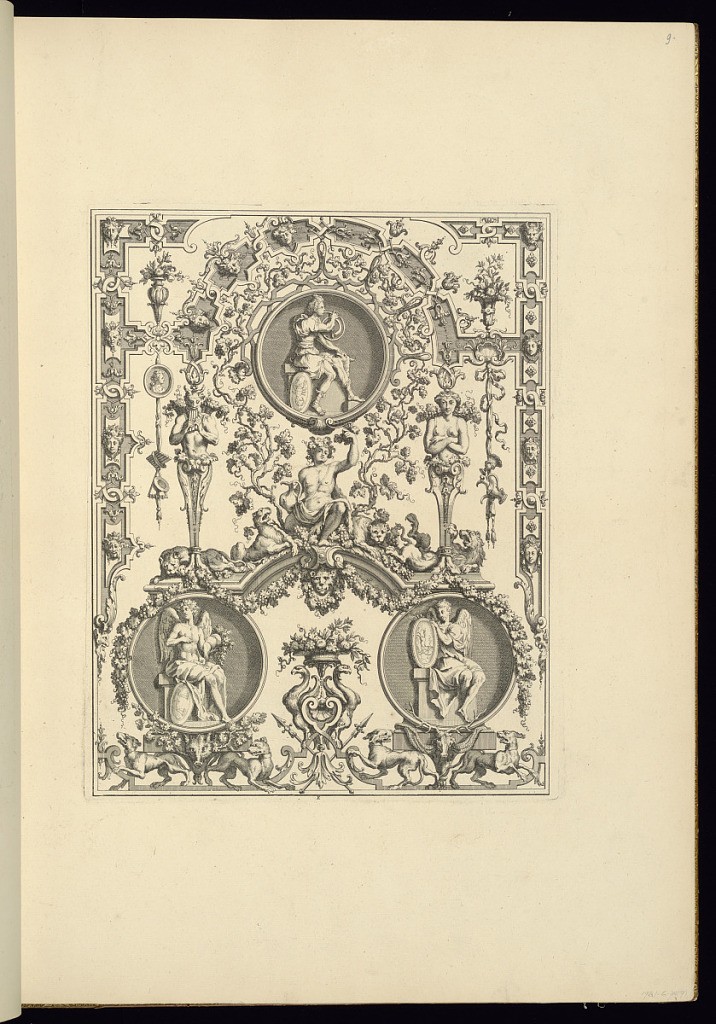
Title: Panel Design of Grotesque Ornamentation
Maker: Jean Berain, the elder, French, 1640-1711
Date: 1711
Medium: Engraving on laid paper
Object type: Bound print
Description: Panel design filled with symmetrical, grotesque ornaments of mythological theme. At center is a figure of a kneeling Bacchus holding a pitcher and grapes, and surrounded by panthers. The composition is filled with aspects of the harvest, vines and grapes. There are three inset rondels with figures blowing hunting horns, holding cornucopia, and looking downward. The motifs perhaps indicate elements, and the months, of Autumn. The plate is not signed, and there is a printed "E" at the bottom.